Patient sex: M
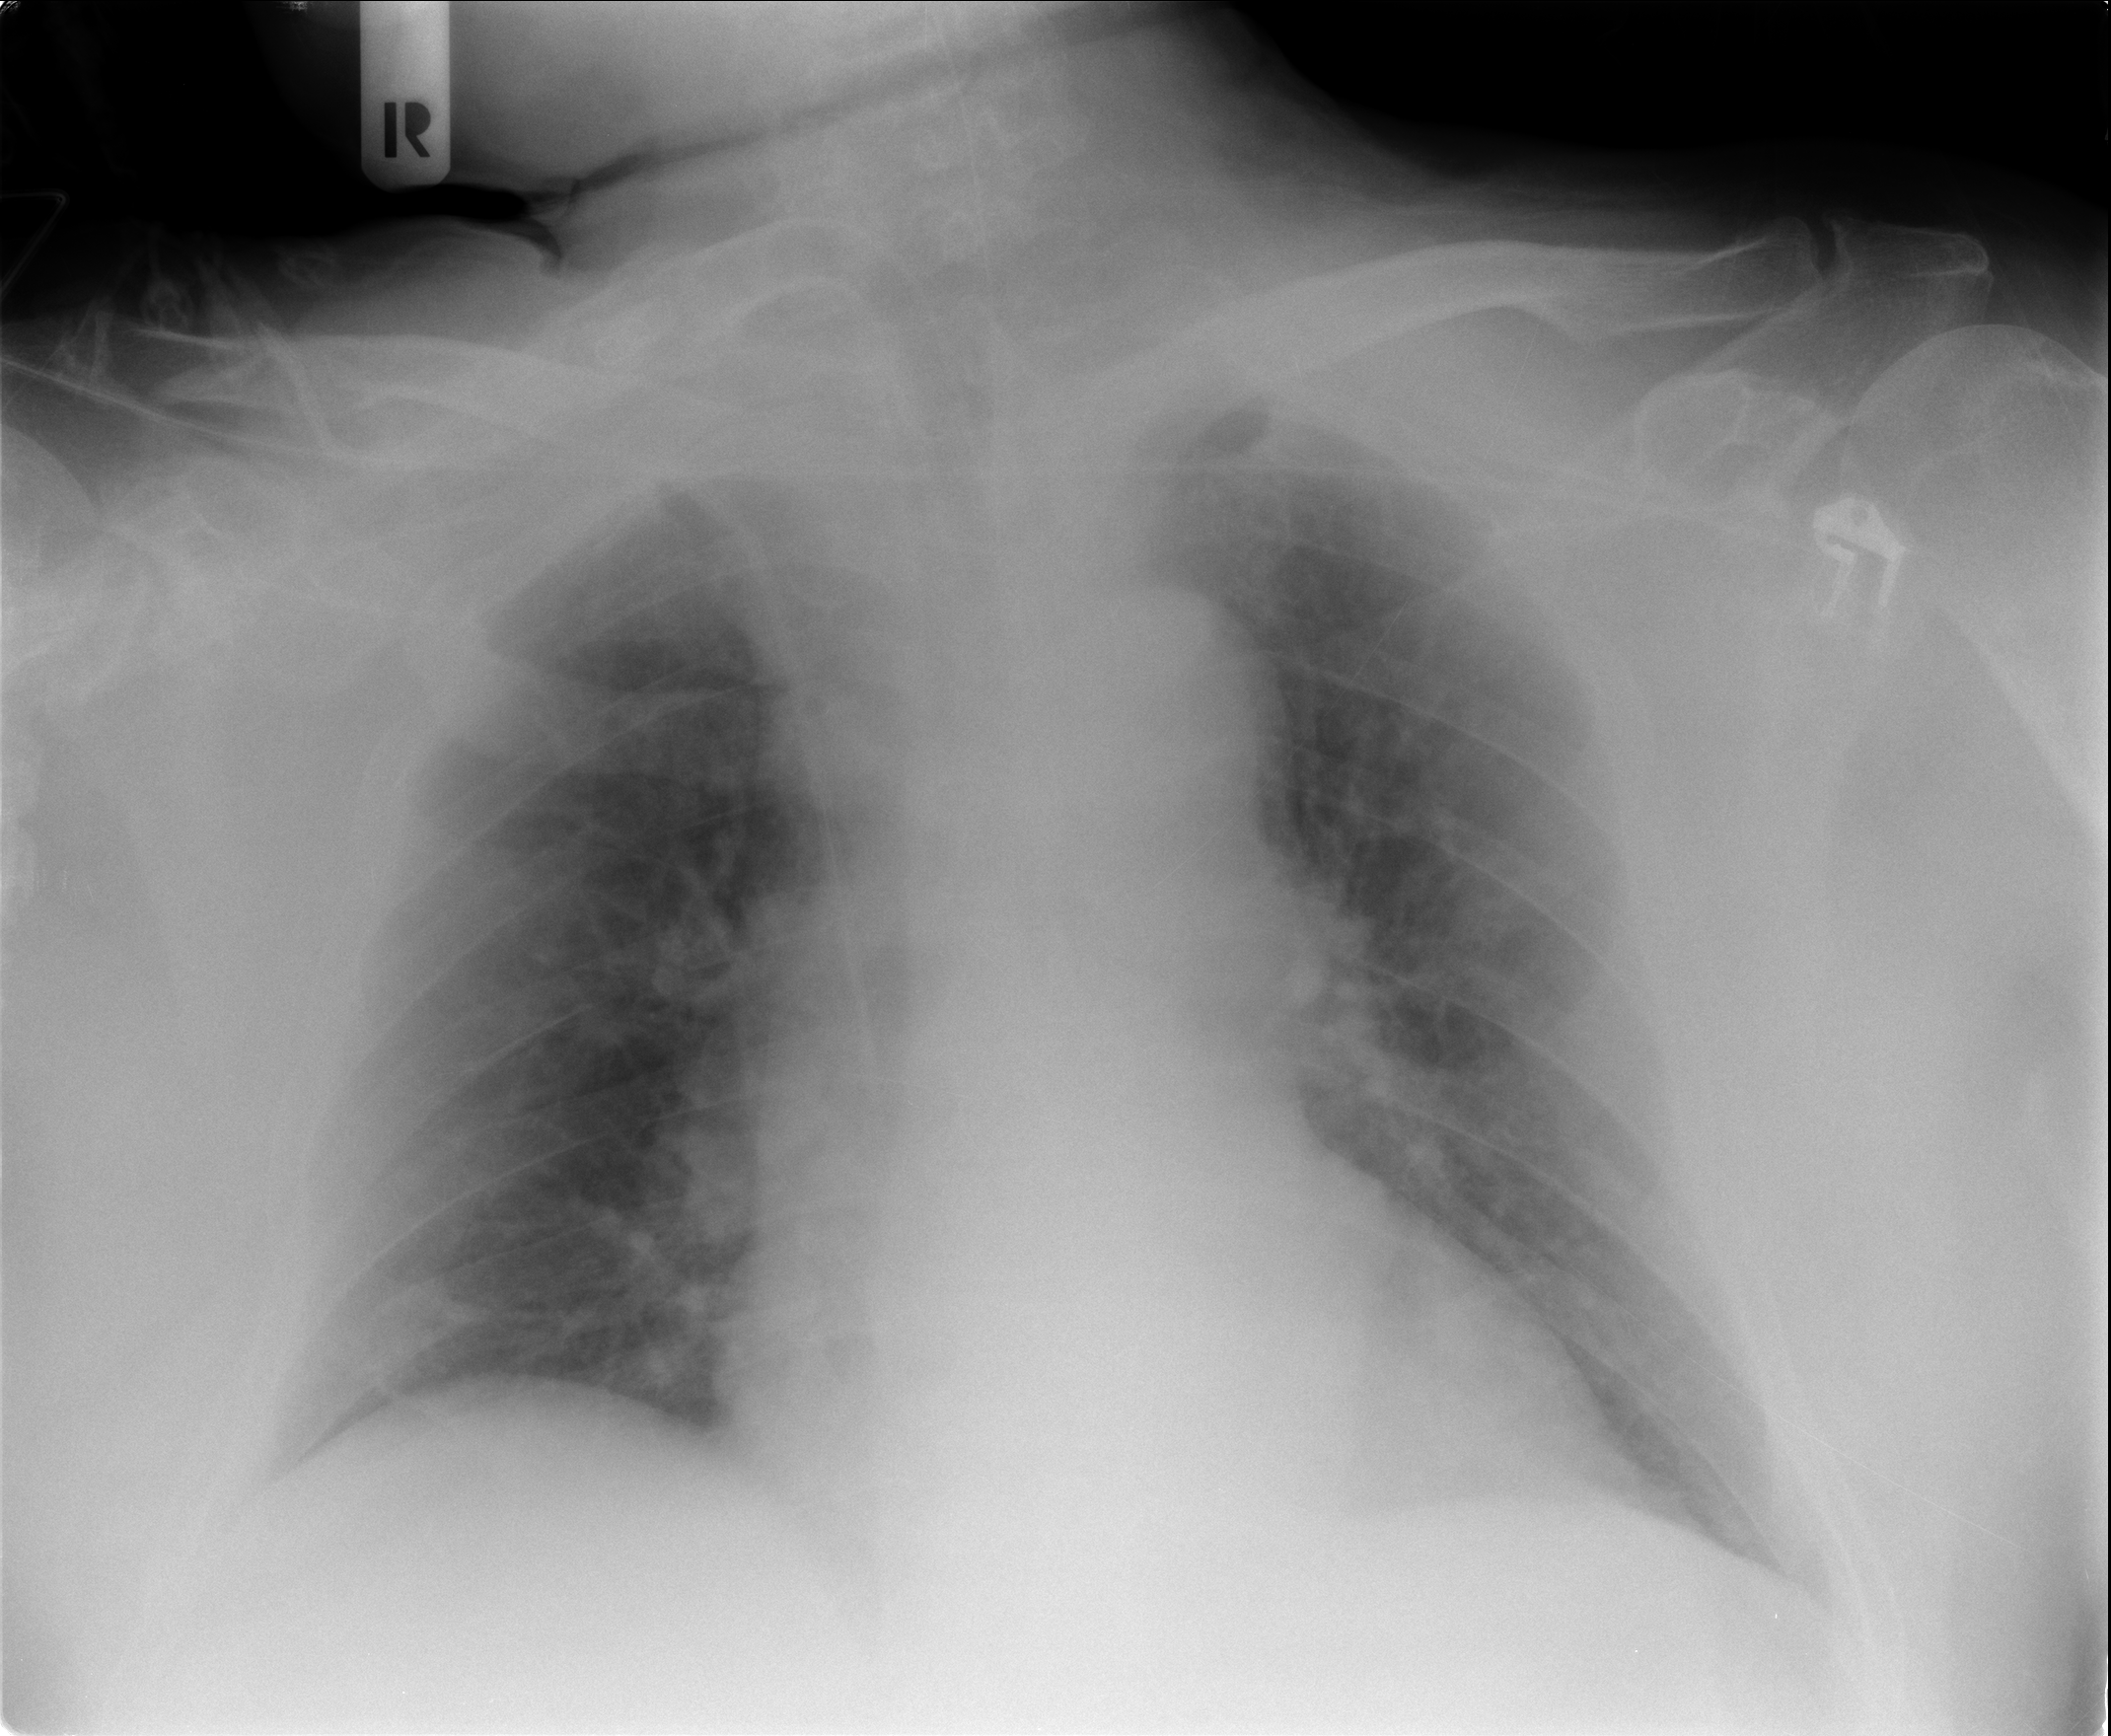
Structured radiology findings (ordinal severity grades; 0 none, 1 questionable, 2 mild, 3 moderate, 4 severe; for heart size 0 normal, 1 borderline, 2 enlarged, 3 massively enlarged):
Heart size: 1
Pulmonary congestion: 2
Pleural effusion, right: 0
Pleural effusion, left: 0
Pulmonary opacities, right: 0
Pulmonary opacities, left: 0
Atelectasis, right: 1
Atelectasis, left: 1